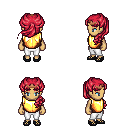
a pixel art fantasy rpg character, female body template, human, tanned skin, gold chest armor, white pants, ruby red princess hairstyle, bronze tiara, ghillies, four views (front, back, left, right), 2x2 character sprite sheet, small pixel art, hard edges, no anti-aliasing